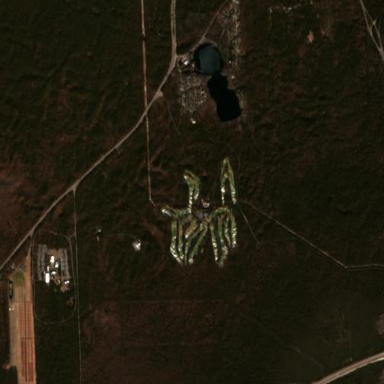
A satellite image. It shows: Golf course.